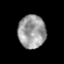
Tissue: prostate
Cell type: Epithelial cells
Senescence score: 0.3384
Nuclear area (px): 892
Mean DAPI intensity: 155.197